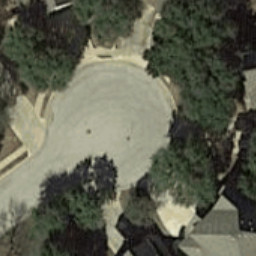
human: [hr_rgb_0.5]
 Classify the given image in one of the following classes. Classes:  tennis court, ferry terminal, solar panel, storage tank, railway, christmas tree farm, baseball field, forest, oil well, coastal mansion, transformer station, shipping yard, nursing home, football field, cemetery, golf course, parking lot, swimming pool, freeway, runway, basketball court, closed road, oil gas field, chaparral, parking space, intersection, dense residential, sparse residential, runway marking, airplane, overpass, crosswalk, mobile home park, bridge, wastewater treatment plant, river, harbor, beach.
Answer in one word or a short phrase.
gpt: closed road